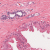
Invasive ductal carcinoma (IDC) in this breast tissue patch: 0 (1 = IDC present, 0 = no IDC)